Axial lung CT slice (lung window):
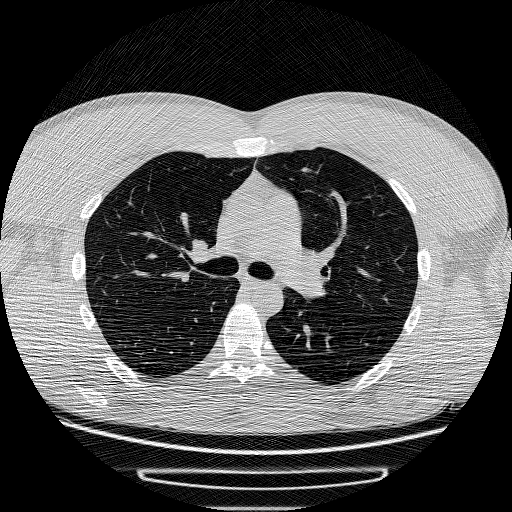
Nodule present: no